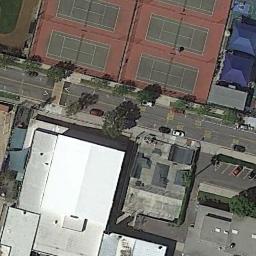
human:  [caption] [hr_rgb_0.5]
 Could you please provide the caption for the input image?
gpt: There is a tennis court in the playground .

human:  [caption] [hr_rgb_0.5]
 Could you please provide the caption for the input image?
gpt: Neatly arranged tennis courts away from the building .

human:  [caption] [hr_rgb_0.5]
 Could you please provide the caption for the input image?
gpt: Many buildings of different shapes are beside the tennis courts .

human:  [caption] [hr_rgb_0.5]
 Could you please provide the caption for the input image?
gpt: The tennis court is next to some buildings and roads .

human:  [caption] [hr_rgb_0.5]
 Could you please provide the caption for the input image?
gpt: There are some buildings beside the tennis courts .